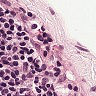
Metastatic tissue present: no